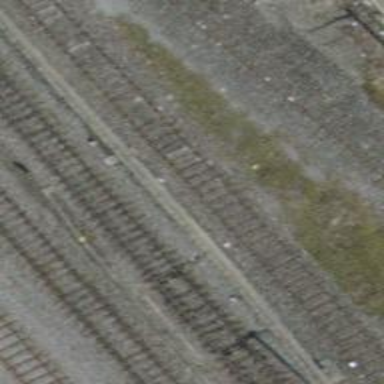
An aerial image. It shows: Single track railway siding.